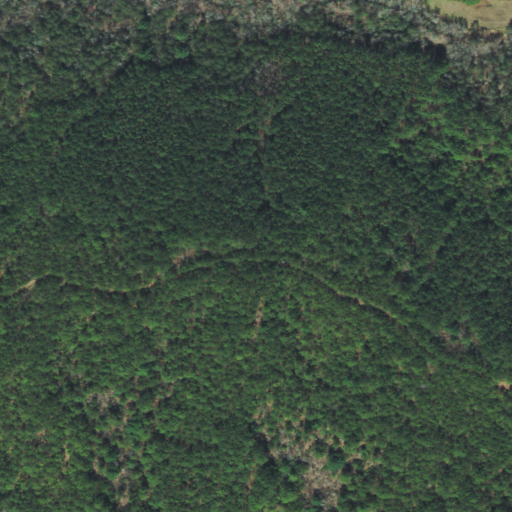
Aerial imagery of mountain in Tennessee named Jarnigan Mountain containing evergreen forest, deciduous forest, mixed forest, open water, shrub, and grassland